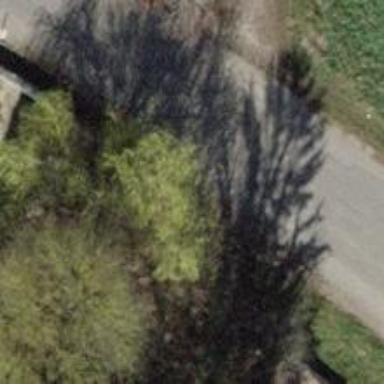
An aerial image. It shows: Unclassified road with asphalt surface.